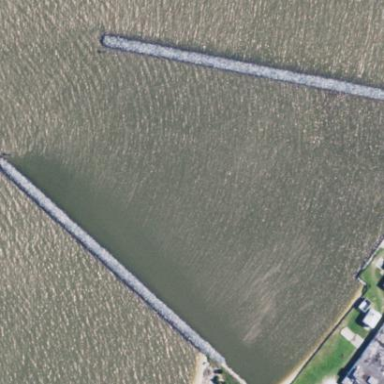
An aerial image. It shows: Breakwater structure.